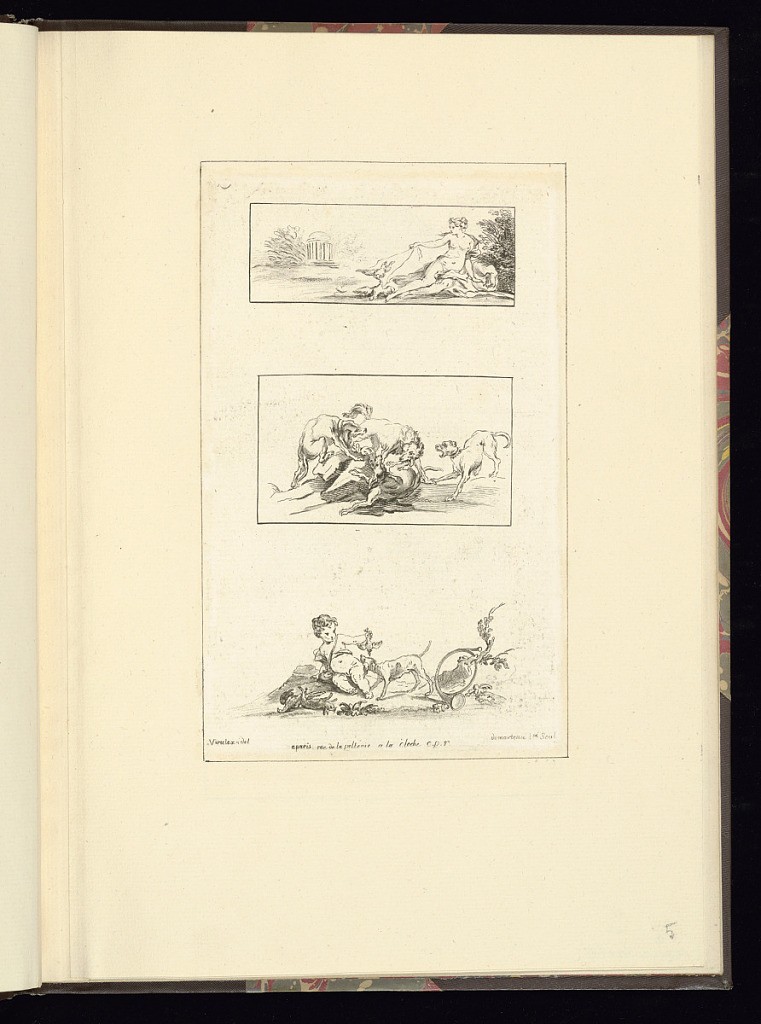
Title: Designs for Decorating Tobacco Boxes
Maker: Viriclix, active 18th century
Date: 1751-1769
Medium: Etching on laid paper
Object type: Print
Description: Three designs for the faces of tobacco boxes featuring scenes of the hunt. The plate is signed.